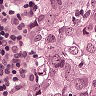
Metastatic tissue present: yes